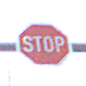
Verkehrszeichen: Stop
Umgebung: Outdoor, Suburban
Tageszeit: MorningAfternoon
Wetter: PartlyCloudy
Licht: Natural
Jahreszeit: NotSpecified
Kontrast: LowContrast